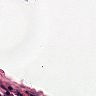
Metastatic tissue present: no